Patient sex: F
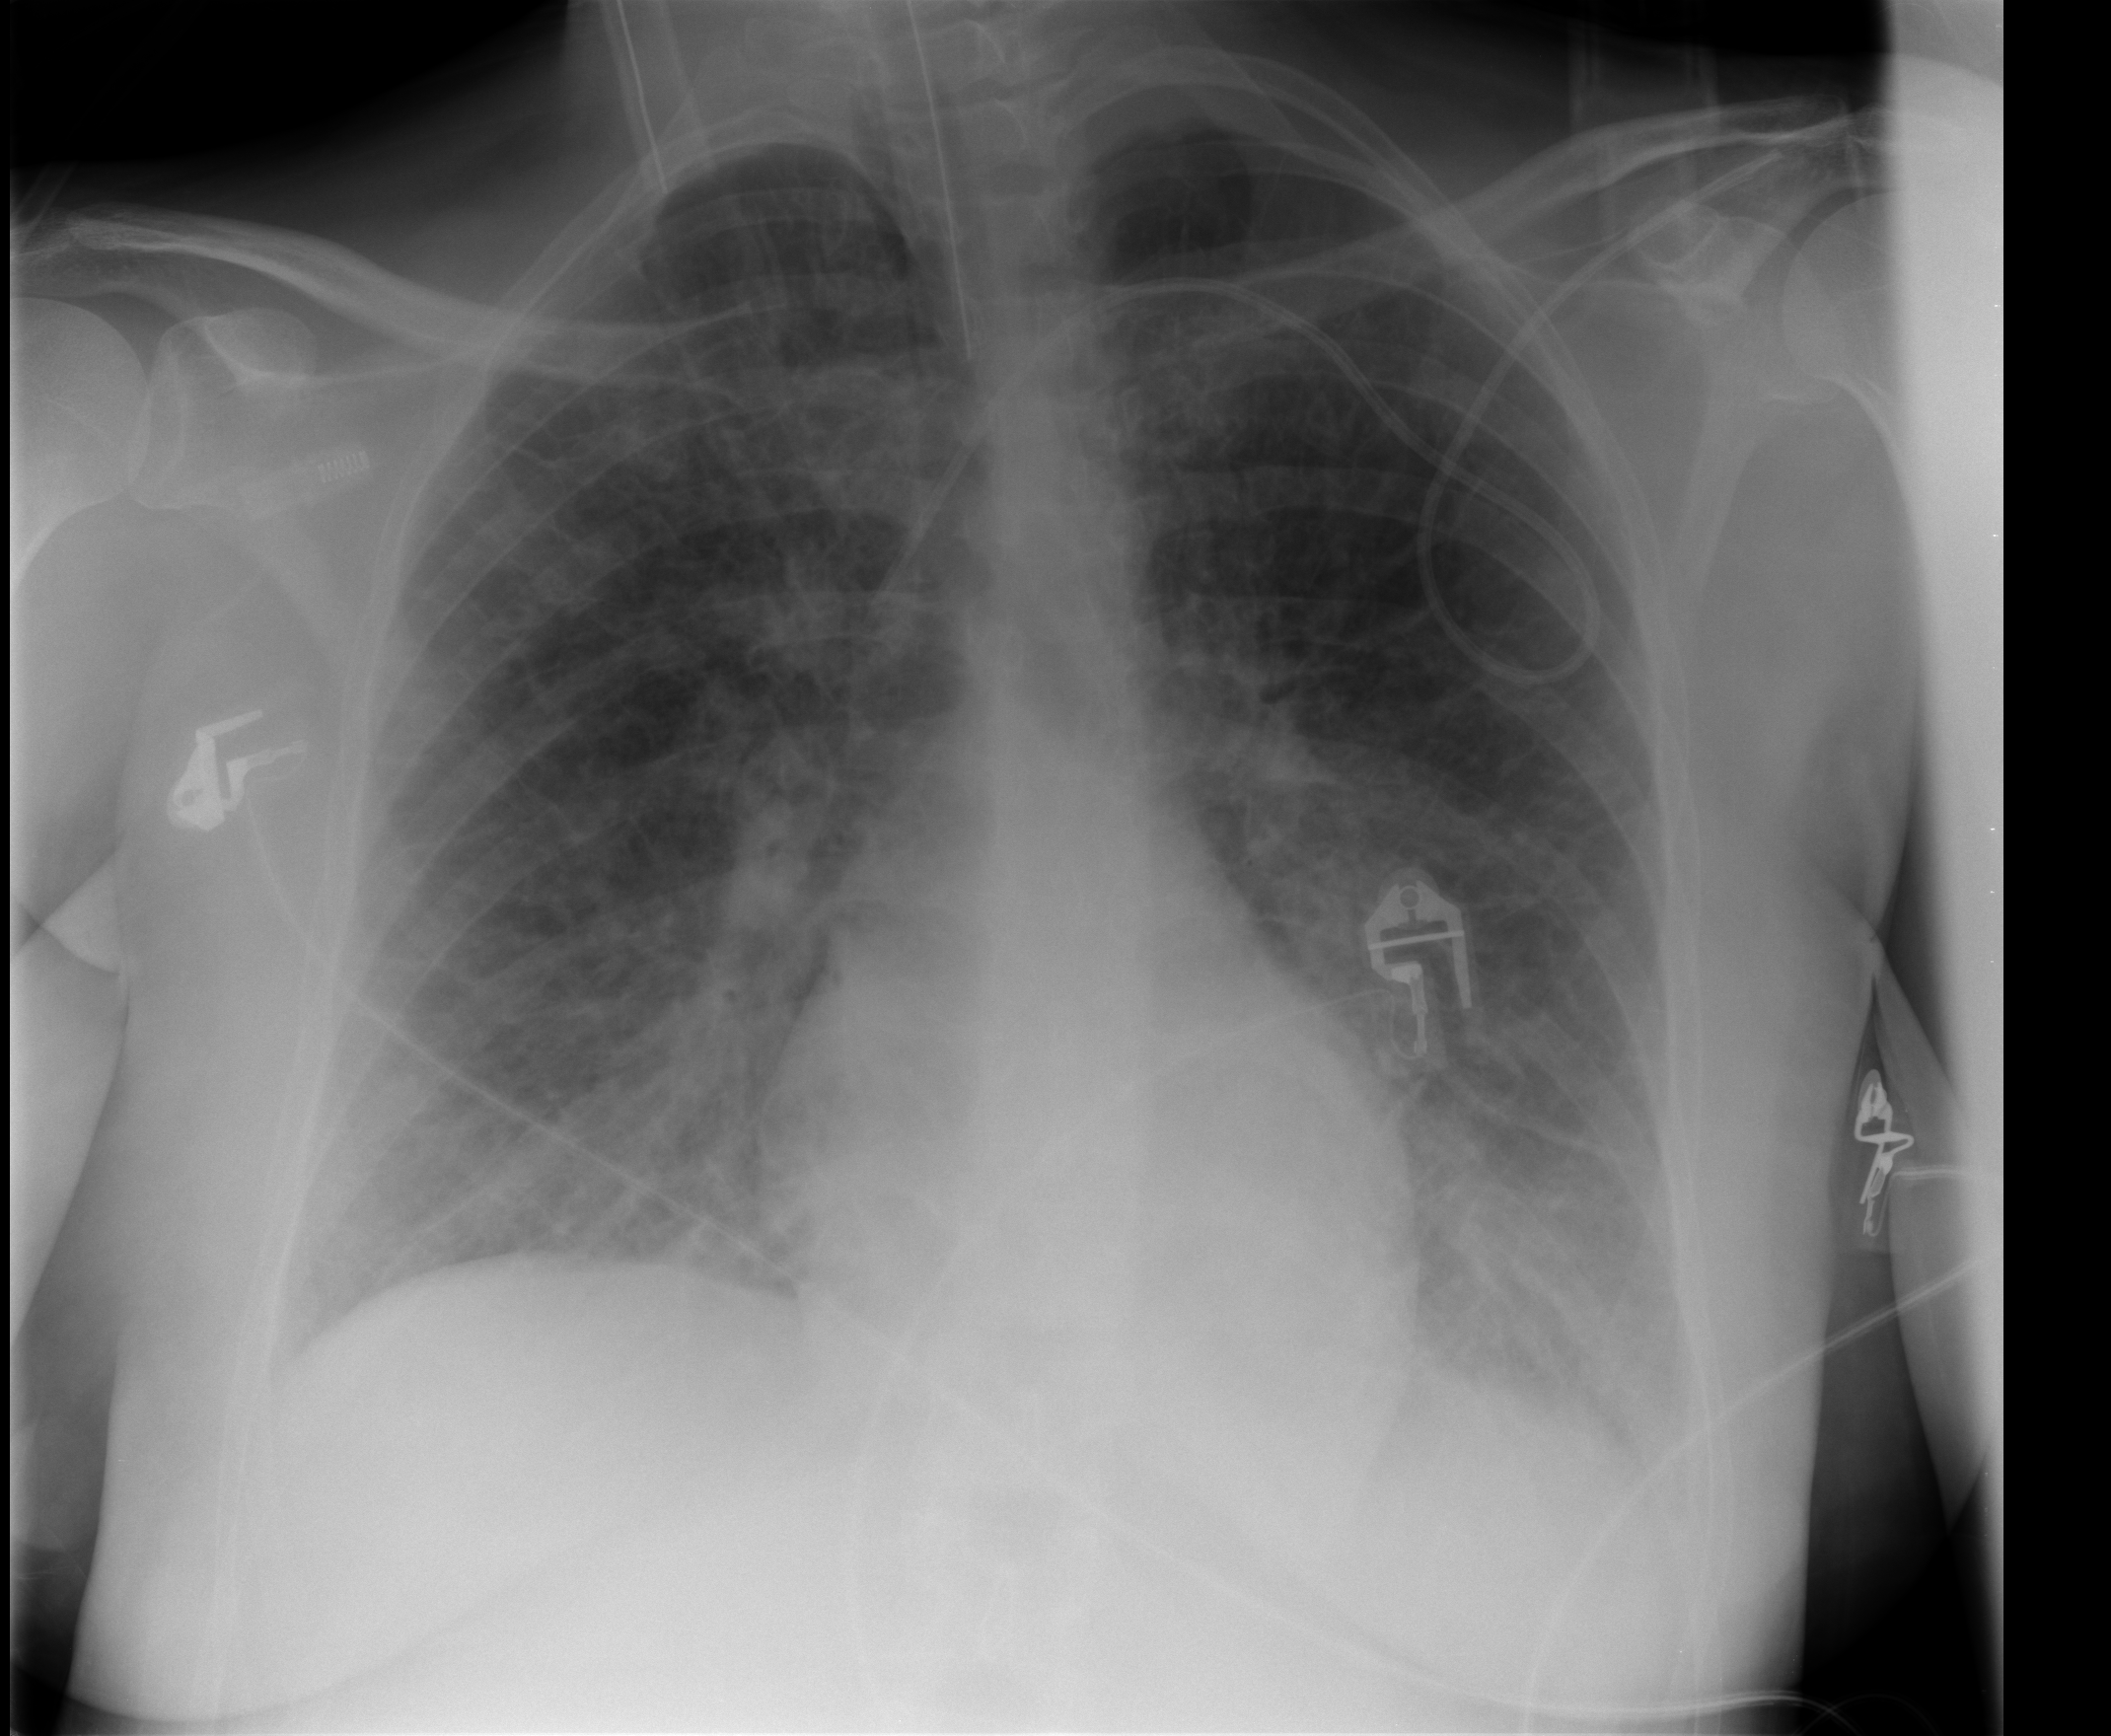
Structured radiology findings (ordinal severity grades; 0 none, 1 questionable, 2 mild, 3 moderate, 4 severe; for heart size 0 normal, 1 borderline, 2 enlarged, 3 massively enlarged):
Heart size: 0
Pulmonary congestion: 3
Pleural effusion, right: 0
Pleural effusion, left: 0
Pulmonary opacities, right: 0
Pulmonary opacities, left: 0
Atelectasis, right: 2
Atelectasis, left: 2